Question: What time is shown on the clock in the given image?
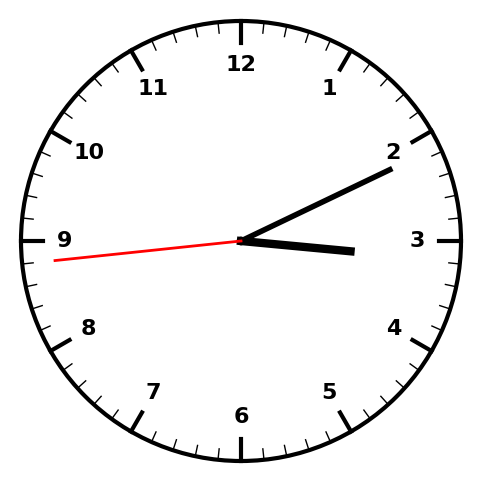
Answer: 03:10:44